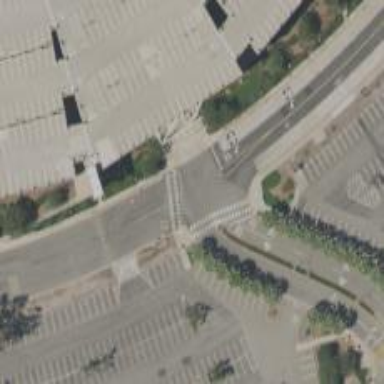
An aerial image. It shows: Footway with zebra crossing.